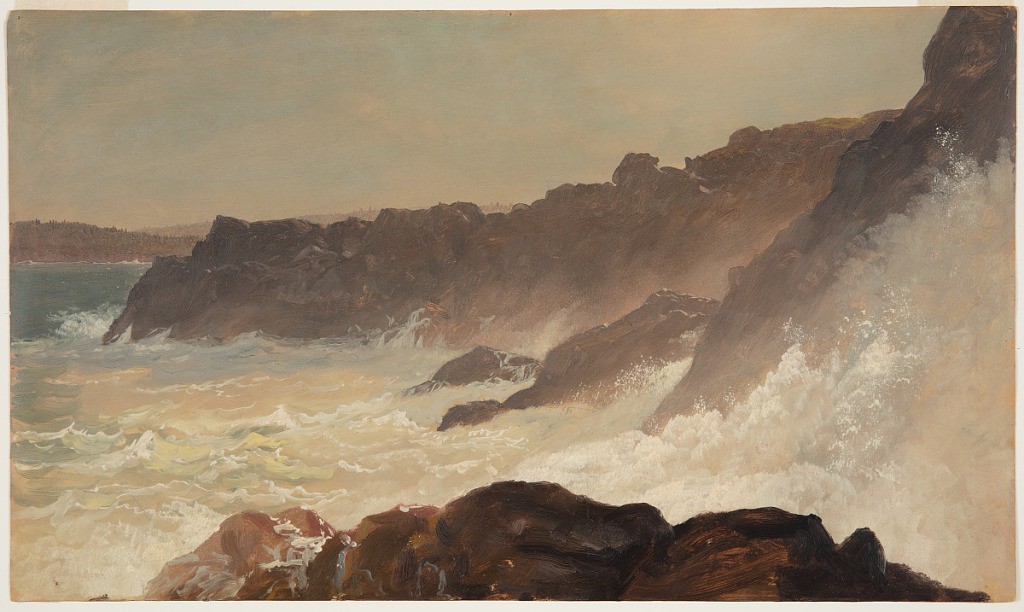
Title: Surf Pounding Against the Rocky Maine Coast
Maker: Frederic Edwin Church, American, 1826–1900
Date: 1862
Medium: Oil and graphite on off-white paperboard
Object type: Drawing
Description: Landscape and seascape sketch showing a view of surf pounding against the rugged coast of Maine at Mt. Desert Island. In the immediate foreground, nearby rocks encroach into the scene while, beyond them at right, a large wave crashes against the coastal cliffs and jettisons a cloud of foam and mist into the air. In the middle distant, frothing, churning surf is colored light bluish green with numerous white highlights emphasizing the whitecaps. At center, a long, dark, and rocky spit of land extends into the water and serves as one of the scene's focal points. In the background, rolling and heavily wooded terrain is visible across an ocean channel. Above, the sky is colored a hue of blue-green.